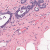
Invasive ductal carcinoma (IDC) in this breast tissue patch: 0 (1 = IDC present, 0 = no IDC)